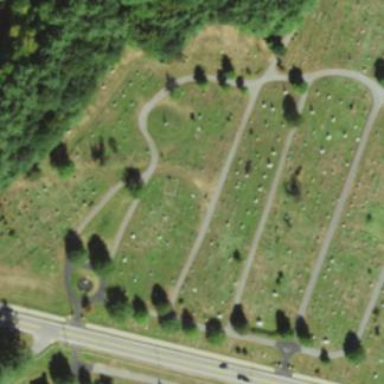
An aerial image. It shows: Cemetery.